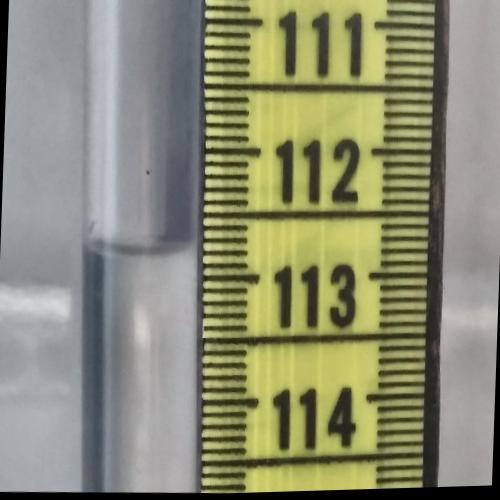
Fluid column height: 112.8 cm